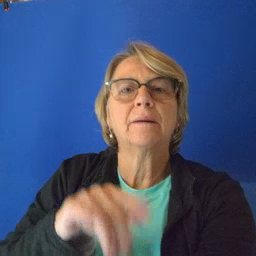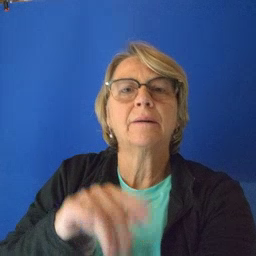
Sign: airplane